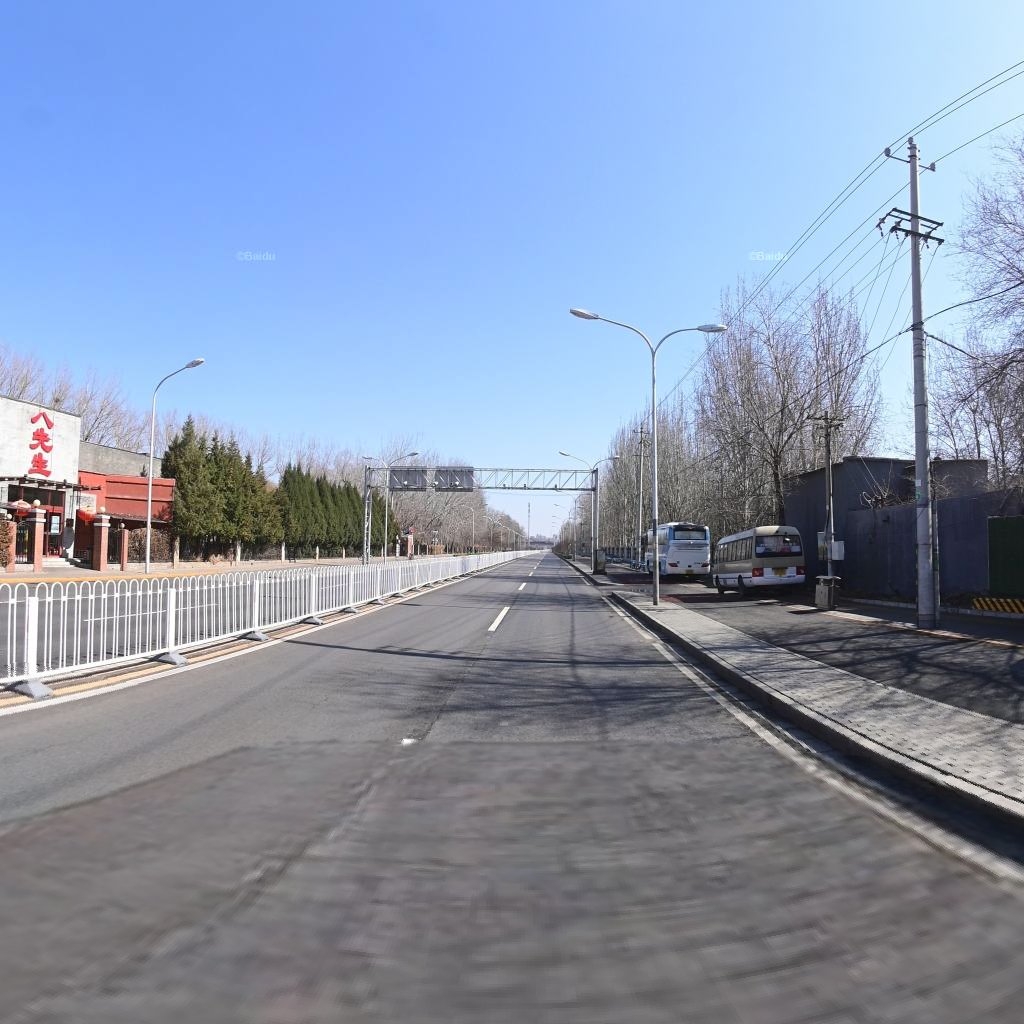
Region: Chaoyang
Road damage annotations: longitudinal crack, longitudinal crack